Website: walmart
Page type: billing-address
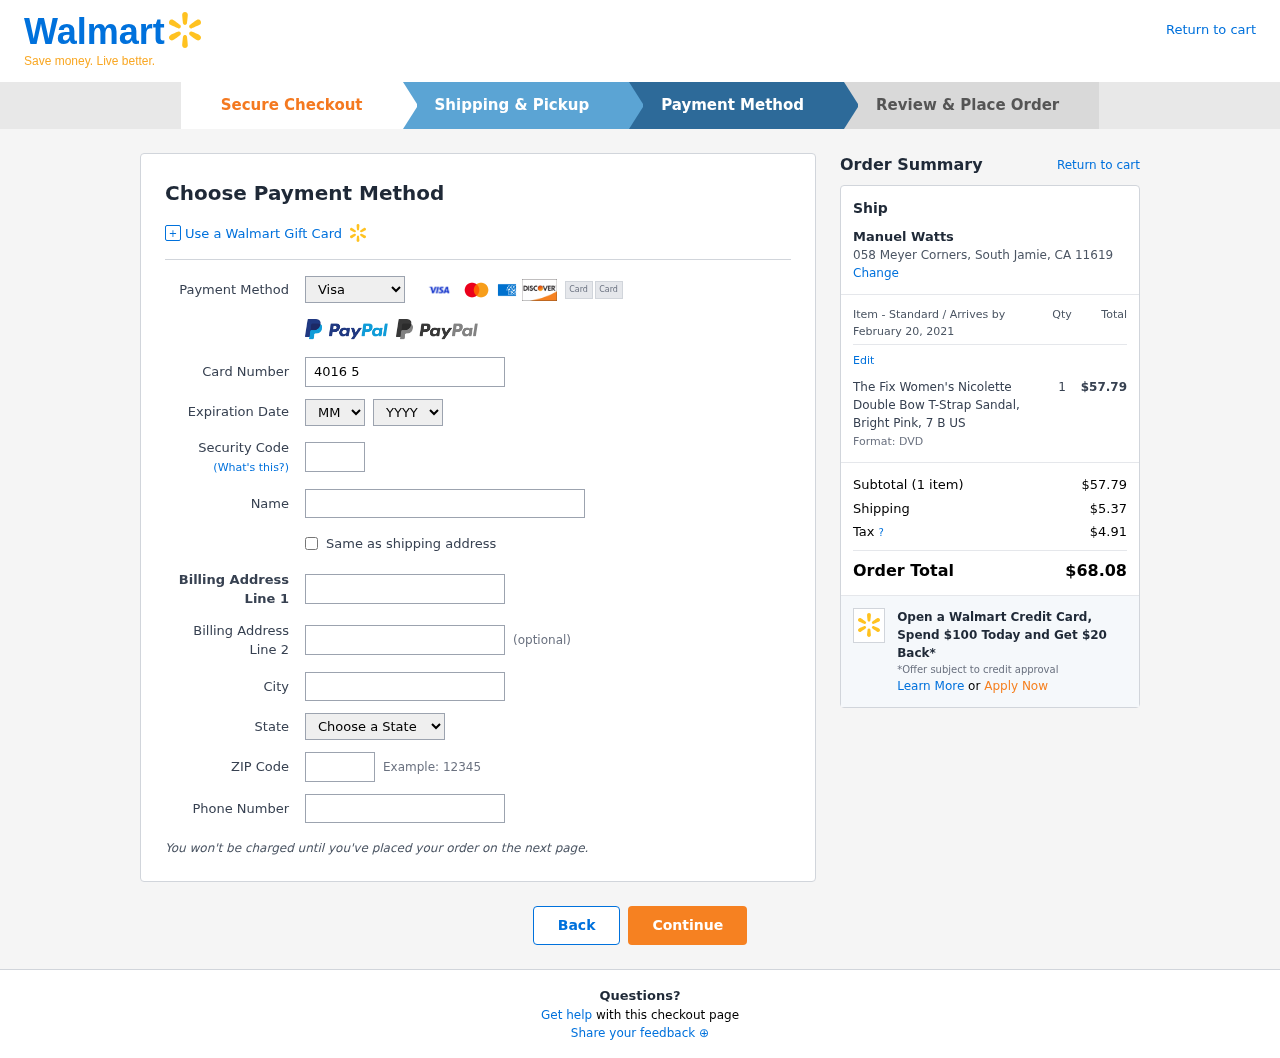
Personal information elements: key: PII_CARD_CVV
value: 840
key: PII_CARD_EXPIRY_MONTH
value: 06
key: PII_CARD_EXPIRY_YEAR
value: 27
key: PII_CARD_NUMBER
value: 4016 5881 7647 4797
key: PII_CARD_TYPE
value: Visa
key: PII_CITY
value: South Jamie
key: PII_CITY_STATE_ZIP
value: South Jamie, CA 11619
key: PII_FULLNAME
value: Manuel Watts
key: PII_PHONE
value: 8483643066
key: PII_POSTCODE
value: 11619
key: PII_STATE
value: California
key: PII_STREET
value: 058 Meyer Corners
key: PII_FULLNAME2
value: Manuel Watts
Product elements: key: PRODUCT1_NAME
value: The Fix Women's Nicolette Double Bow T-Strap Sandal, Bright Pink, 7 B US
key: PRODUCT1_PRICE
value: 57.79
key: PRODUCT1_QUANTITY
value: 1
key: PRODUCT1_DESC
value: Format: DVD
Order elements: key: ORDER_DELIVERY_DATE
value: February 20, 2021
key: ORDER_NUM_ITEMS
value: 1
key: ORDER_SUBTOTAL
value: $57.79
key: ORDER_SHIPPING_COST
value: $5.37
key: ORDER_TAX
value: $4.91
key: ORDER_TOTAL
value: $68.08